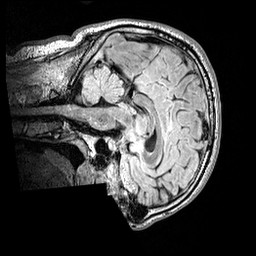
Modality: FLAIR
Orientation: sagittal
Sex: male
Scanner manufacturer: siemens
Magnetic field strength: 3 T
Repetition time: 5 s
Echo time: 0.395 s